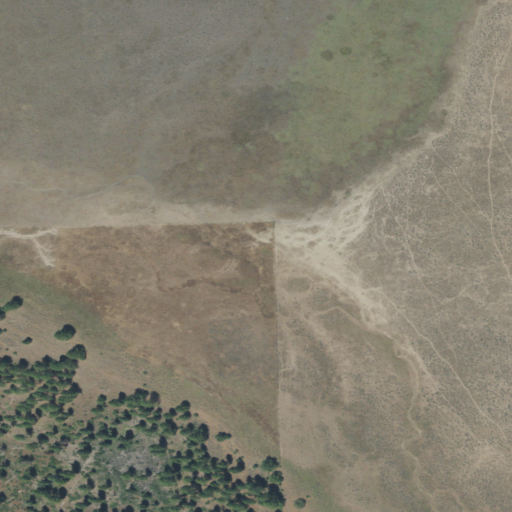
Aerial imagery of valley in Oregon named South Arm Yokum Valley containing herbaceous wetlands, grassland, evergreen forest, and shrub